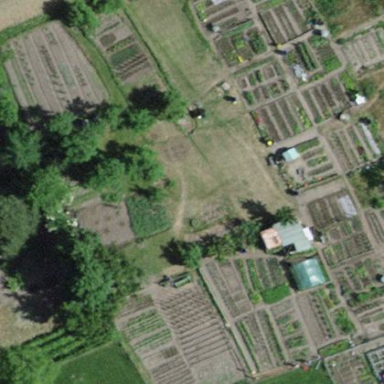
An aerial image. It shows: Plot within allotments.